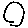
Label: circle